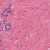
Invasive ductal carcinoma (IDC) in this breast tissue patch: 0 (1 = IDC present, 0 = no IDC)